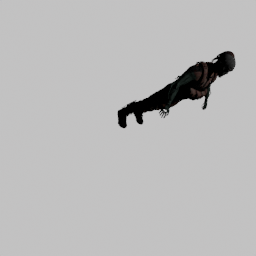
Label: people